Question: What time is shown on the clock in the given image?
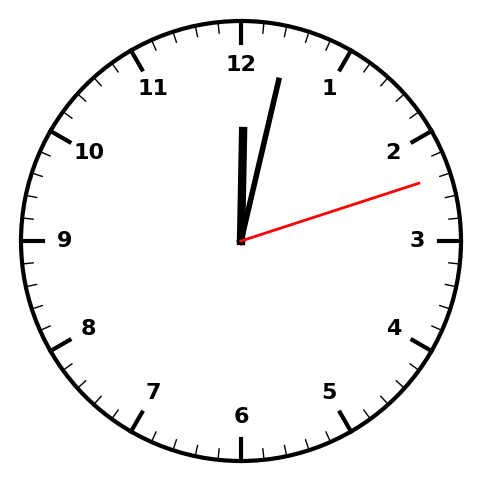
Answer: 12:02:12